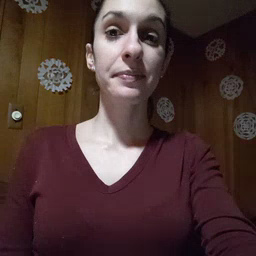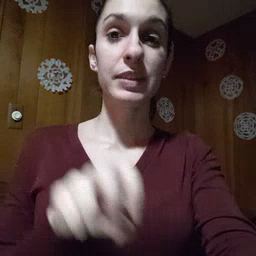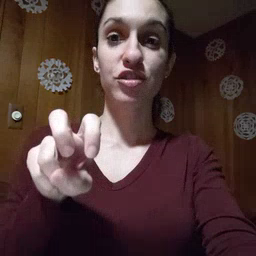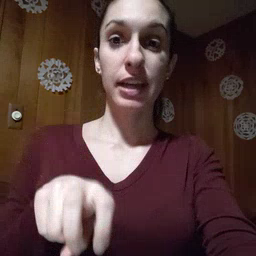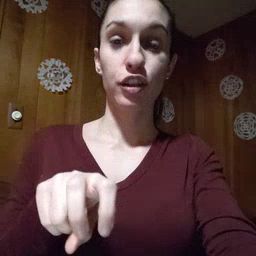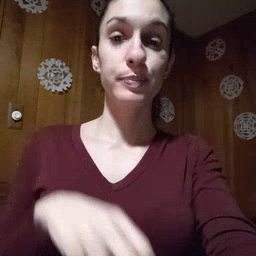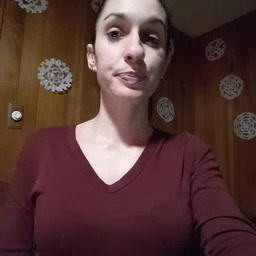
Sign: chair